Aerial crown-view tile of a tropical tree (Barro Colorado Island, Panama), acquired 20250217:
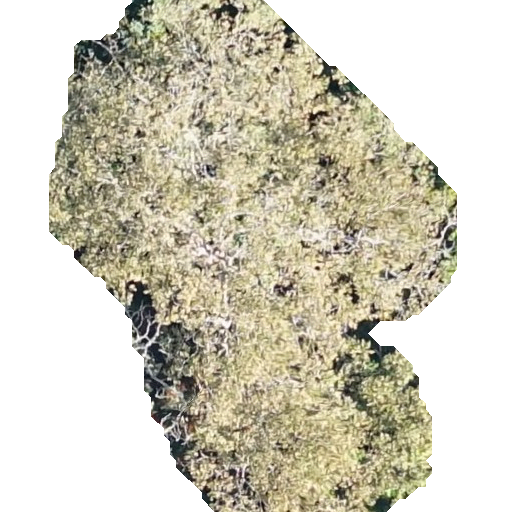
Species: Dipteryx oleifera
GBIF accepted scientific name: Dipteryx oleifera
Crown area: 232.113 m²